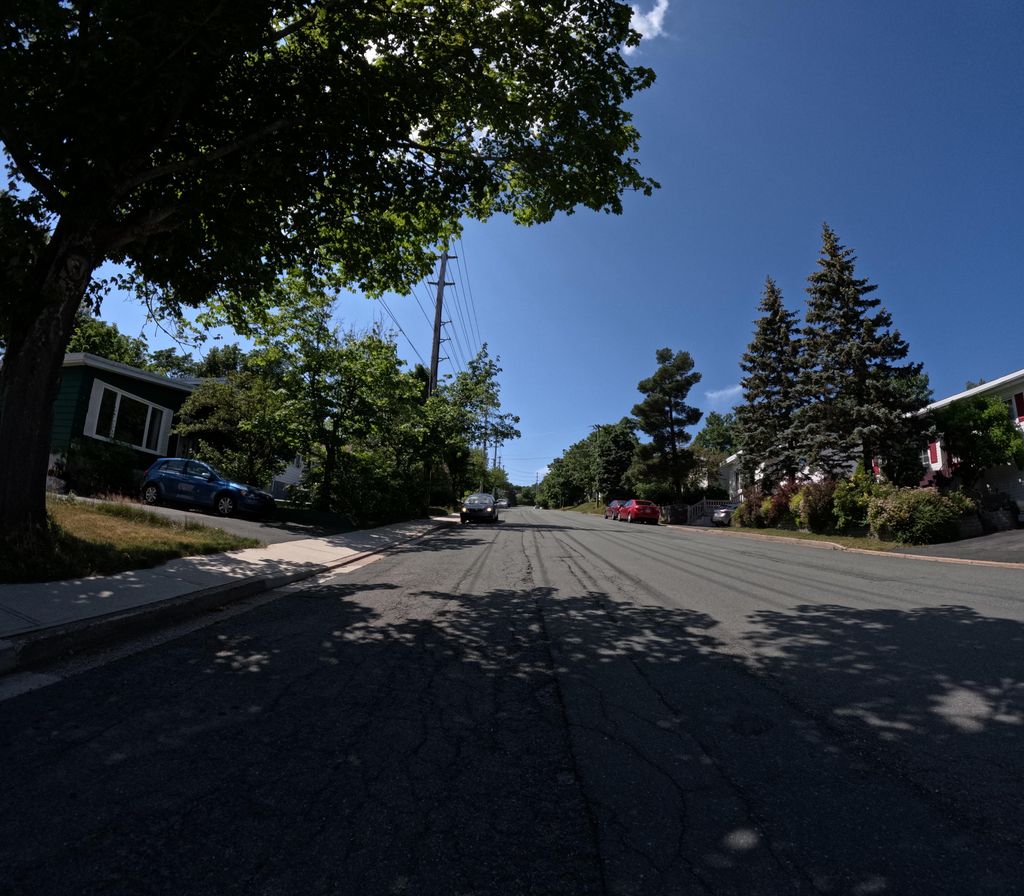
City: st_johns